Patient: sex M, age 66
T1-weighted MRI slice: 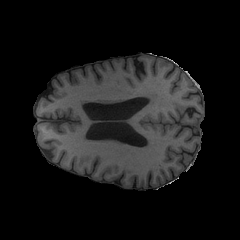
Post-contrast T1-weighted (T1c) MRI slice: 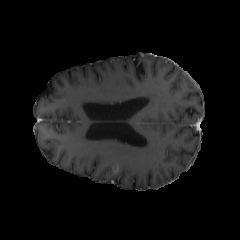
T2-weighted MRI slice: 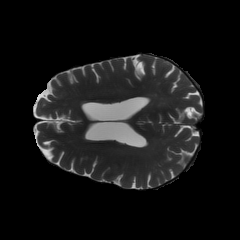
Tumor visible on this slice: yes
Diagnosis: Glioblastoma, IDH-wildtype
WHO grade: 4